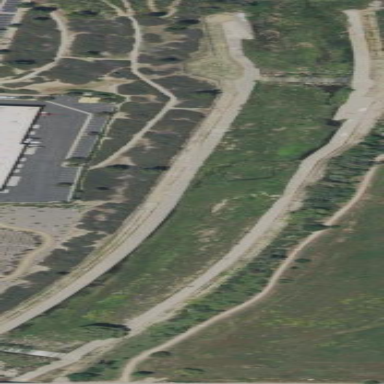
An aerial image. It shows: Retaining wall.